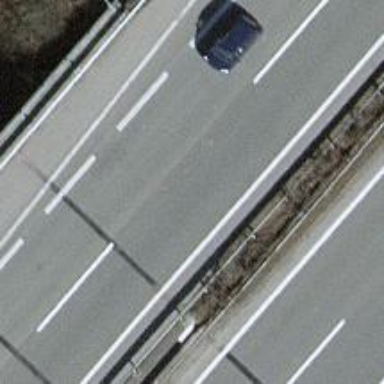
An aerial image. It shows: Asphalt motorway.